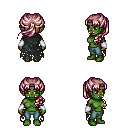
a pixel art fantasy rpg character, female body template, orc, green skin, black tattered cape, teal pants, white blonde princess hairstyle, white cloth bracers, four views (front, back, left, right), 2x2 character sprite sheet, small pixel art, hard edges, no anti-aliasing